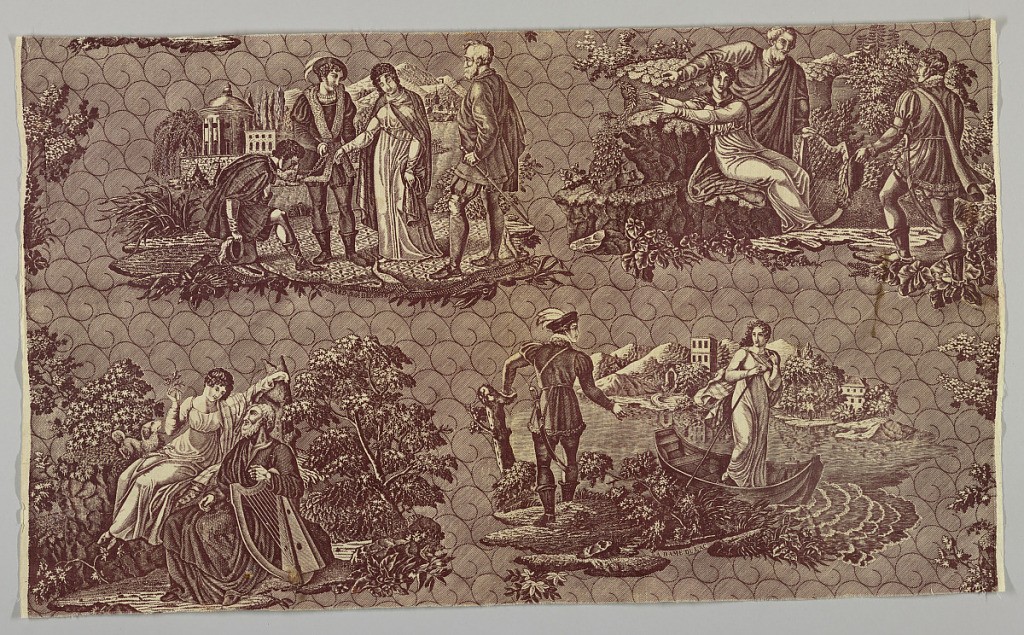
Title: Lady of the Lake
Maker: Malfeson, French
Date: early 19th century
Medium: cotton Technique: roller printed on plain weave
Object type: Textile
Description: Four scenes illustrating the Scottish story of the Lady of the Lake. Two of the scenes are captioned in French. At each selvedge is a bit of foliage which would complete if lengths were sewn together as a half-drop repeat of pattern. In brown on white.